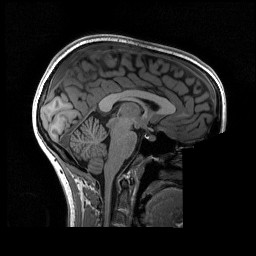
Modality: T1w
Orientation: sagittal